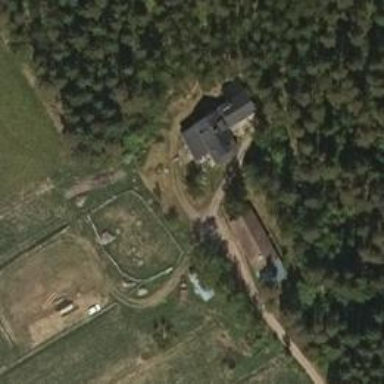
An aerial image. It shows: Veterinary facility.